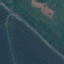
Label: Highway